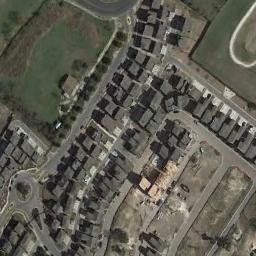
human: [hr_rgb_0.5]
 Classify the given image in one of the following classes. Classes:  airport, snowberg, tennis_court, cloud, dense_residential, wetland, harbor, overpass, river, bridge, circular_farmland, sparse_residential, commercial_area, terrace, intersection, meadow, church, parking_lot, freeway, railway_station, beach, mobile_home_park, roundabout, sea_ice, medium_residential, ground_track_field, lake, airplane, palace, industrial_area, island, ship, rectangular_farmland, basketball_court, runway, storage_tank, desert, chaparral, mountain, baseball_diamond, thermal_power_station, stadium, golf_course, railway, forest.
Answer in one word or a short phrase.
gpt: mobile_home_park